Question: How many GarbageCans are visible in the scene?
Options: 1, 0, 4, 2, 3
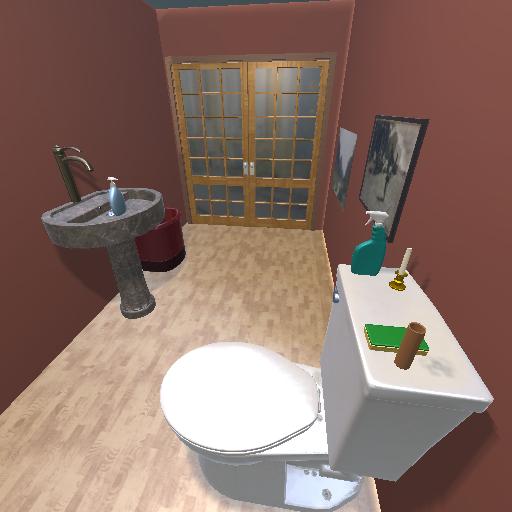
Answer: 1